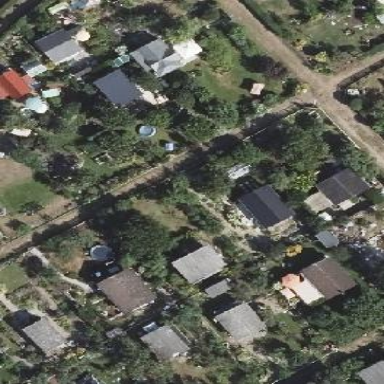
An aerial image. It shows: Plot within allotments.